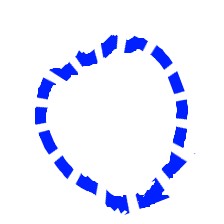
Shape: circle